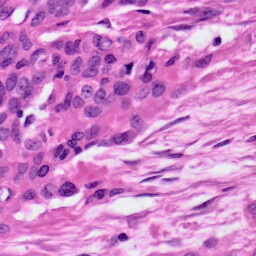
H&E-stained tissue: Ovarian